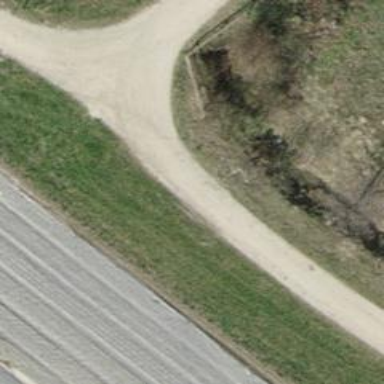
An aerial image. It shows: Track with fine gravel surface of grade2.